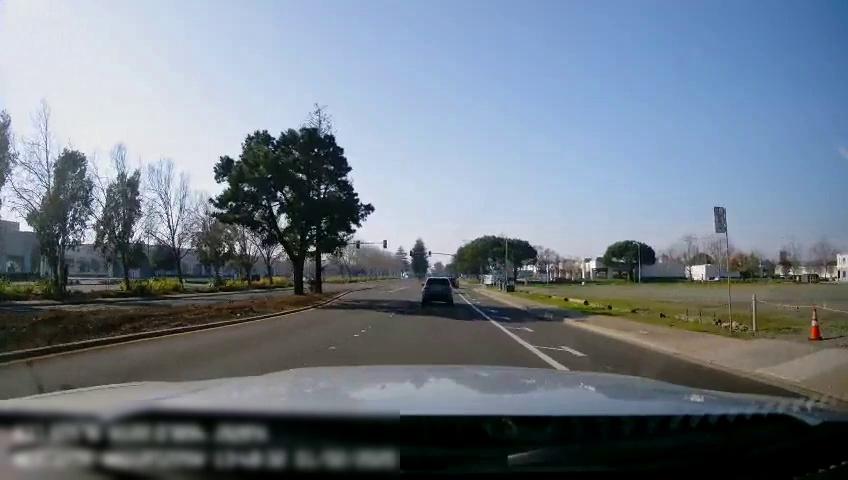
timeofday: Day
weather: Sunny
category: Drivable Space
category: Vehicles | SUV
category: Vehicles | Truck
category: Vehicles | SUV
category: Vehicles | SUV
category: Lanes | Current Lane
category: Lanes | Current Lane
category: Lanes | Alternate Lane
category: Lanes | Alternate Lane
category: Lanes | Alternate Lane
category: Traffic | Signs